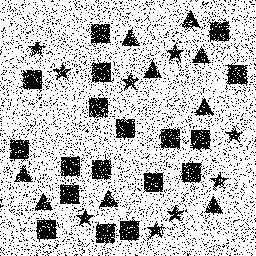
Squares: 18
Triangles: 9
Stars: 9
Total shapes: 36